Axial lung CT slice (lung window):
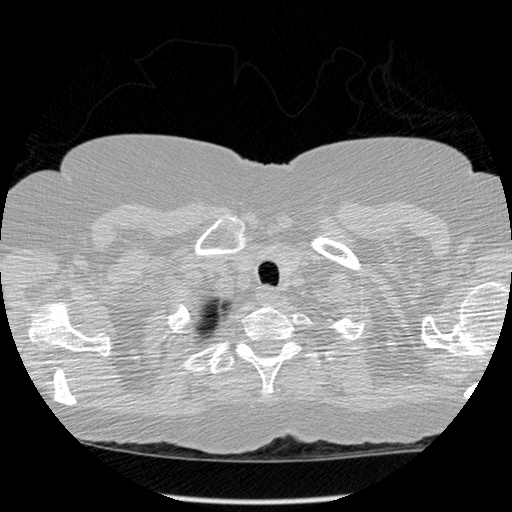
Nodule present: no